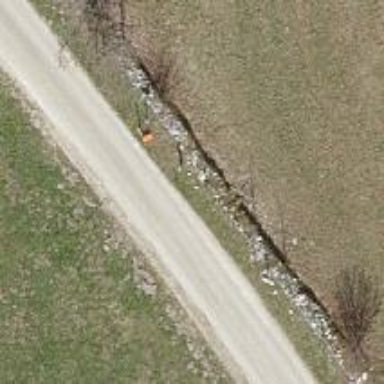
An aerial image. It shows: View of pole with roofed pipeline marker.